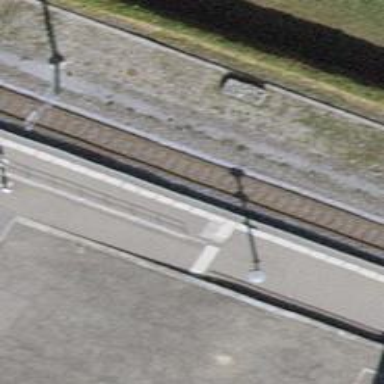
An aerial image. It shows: Asphalt footway.